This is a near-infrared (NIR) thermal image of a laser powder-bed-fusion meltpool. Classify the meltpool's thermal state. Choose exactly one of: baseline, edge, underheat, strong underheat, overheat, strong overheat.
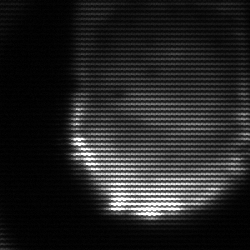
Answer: edge